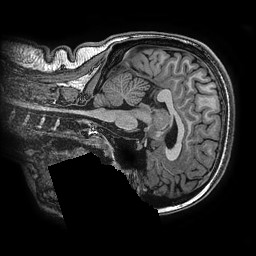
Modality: T1w
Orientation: sagittal
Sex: female
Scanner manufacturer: ge
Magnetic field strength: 3 T
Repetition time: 0.0077 s
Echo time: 0.003436 s